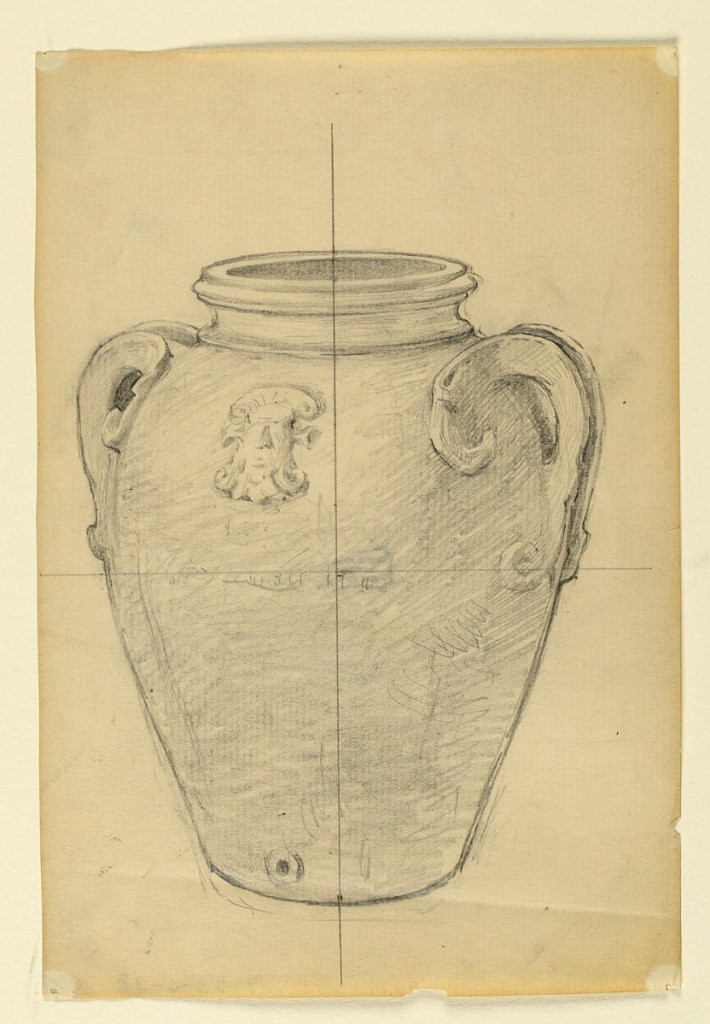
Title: Study for vase, "The Sources of Wealth, "Union Trust Company Building,Cleveland, OH
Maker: Kenyon Cox, American, 1856–1919
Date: ca. 1905
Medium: Graphite on paper
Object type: Drawing
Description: Sketch of vase with ornamental details around handle.